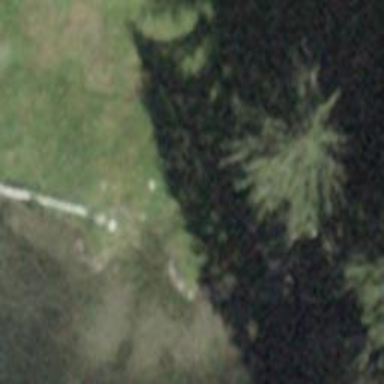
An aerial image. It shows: Picnic site for tourists.